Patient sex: F
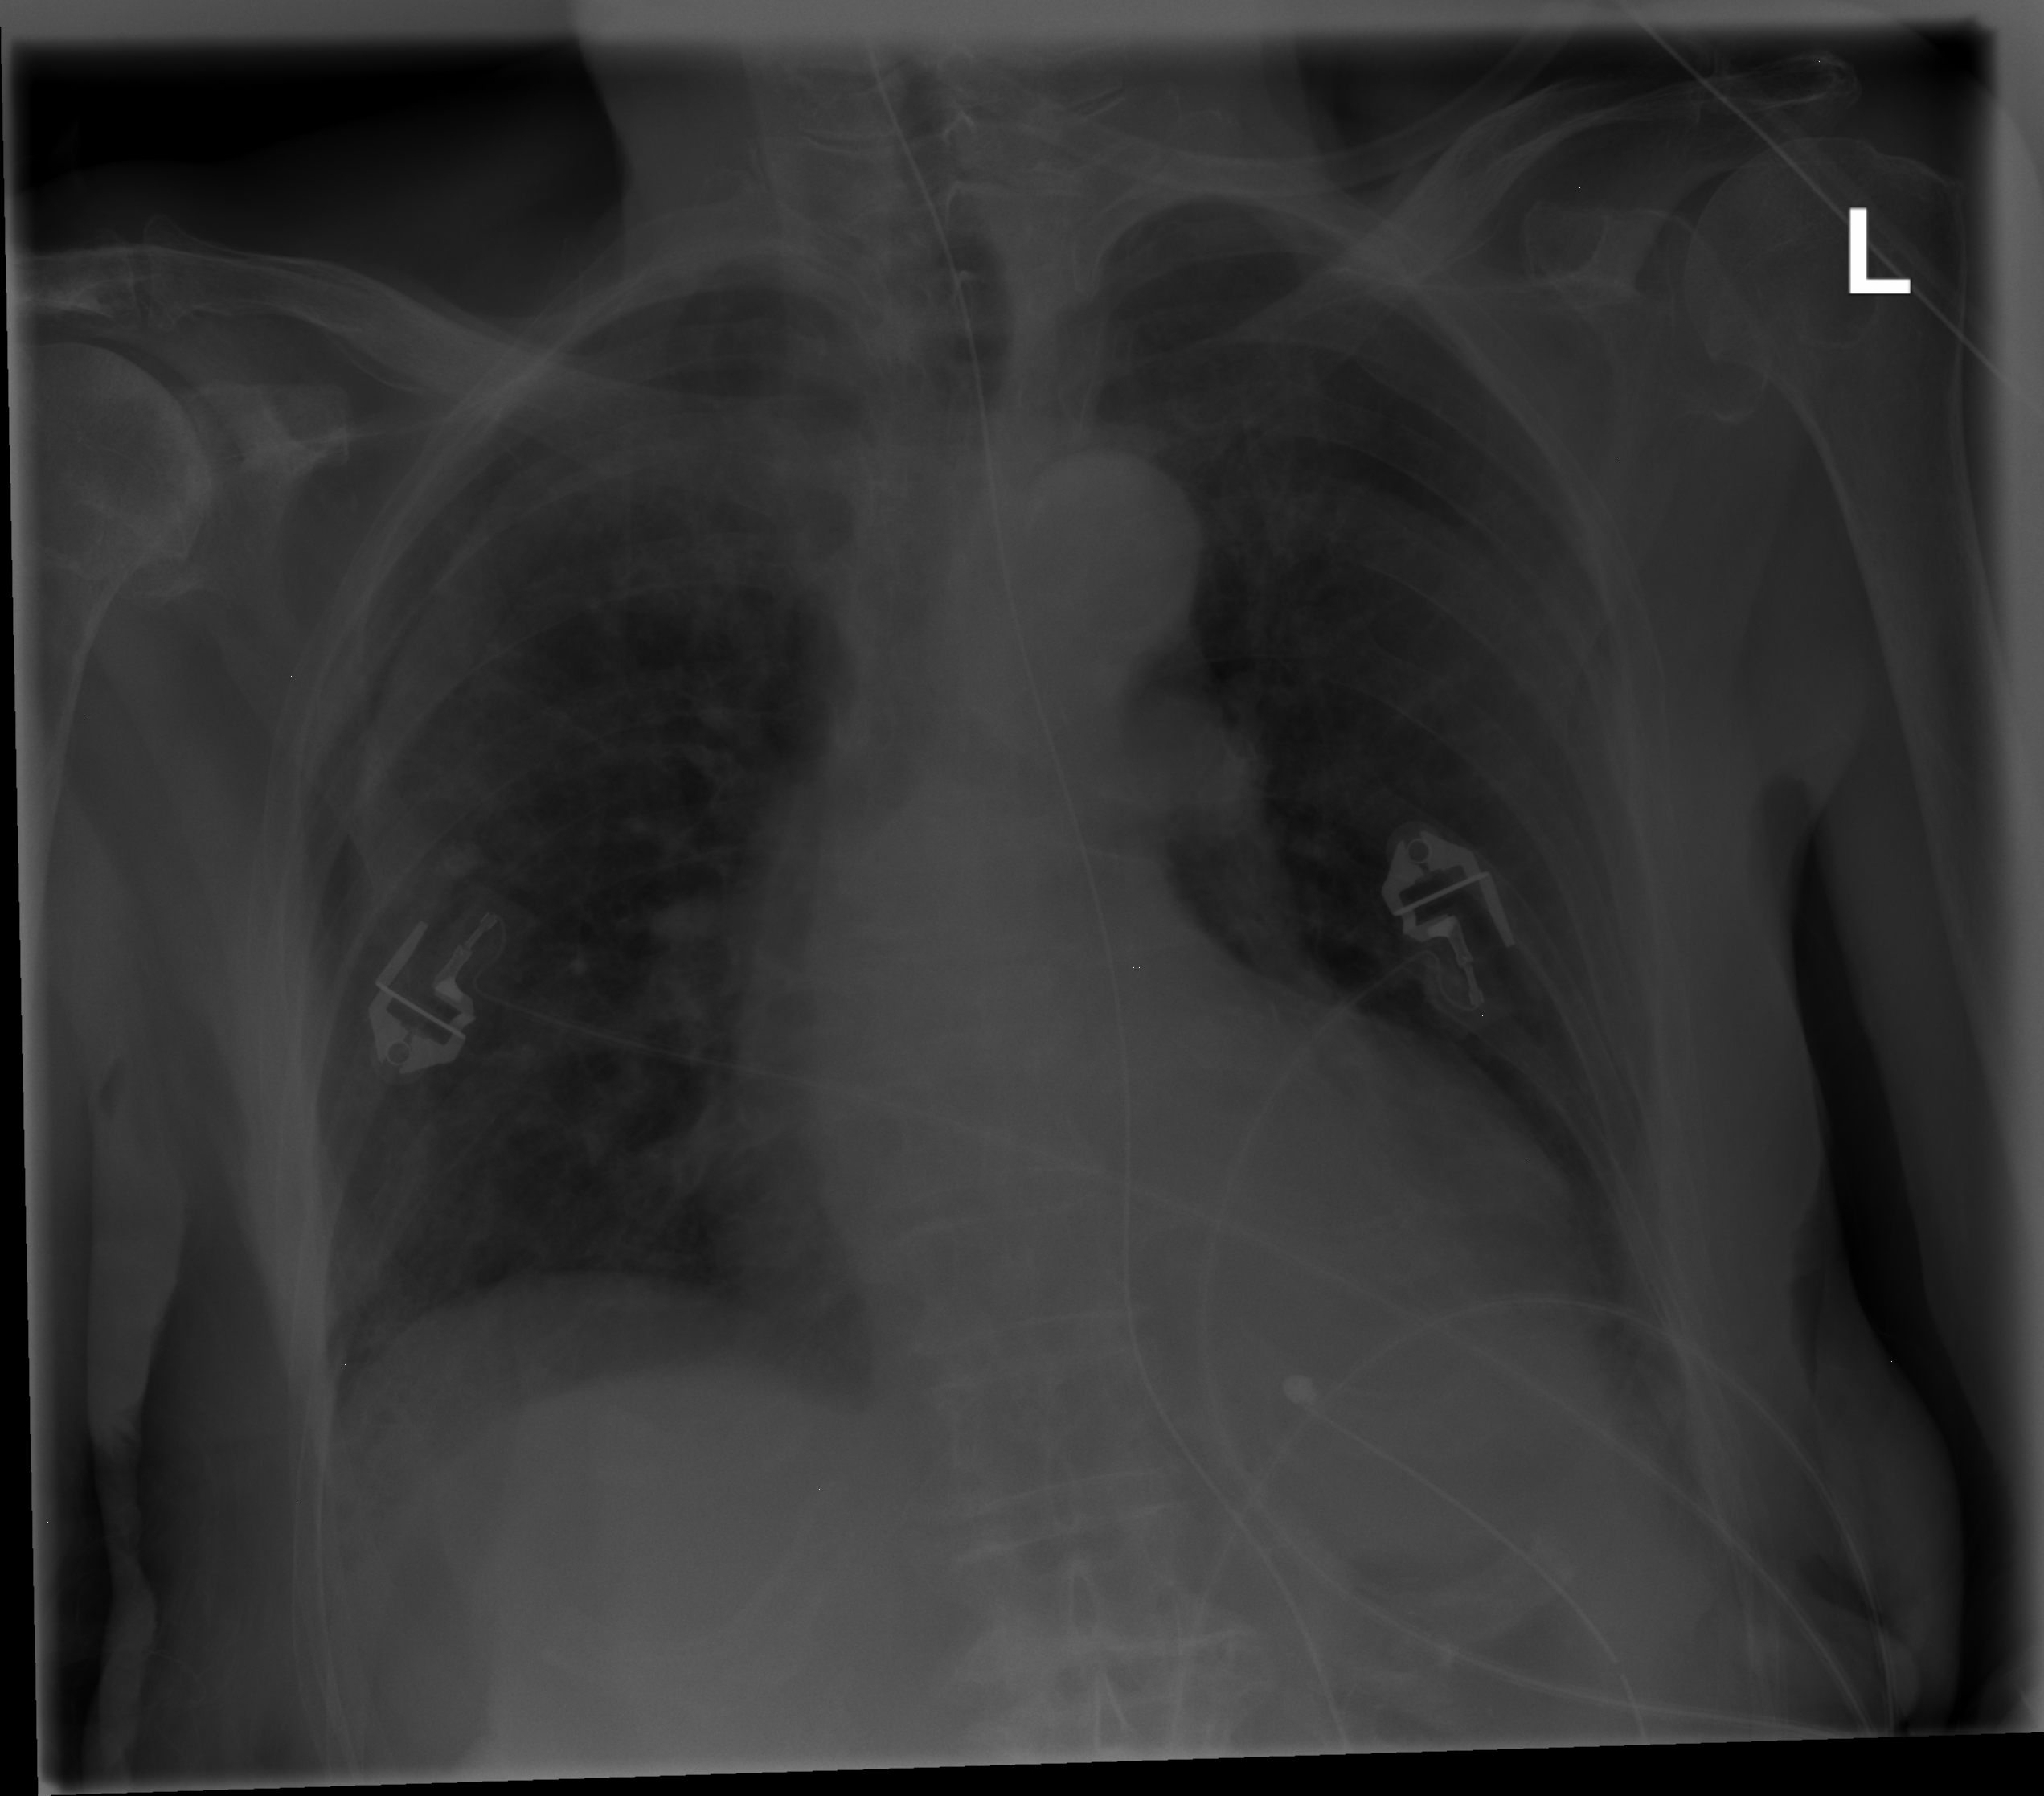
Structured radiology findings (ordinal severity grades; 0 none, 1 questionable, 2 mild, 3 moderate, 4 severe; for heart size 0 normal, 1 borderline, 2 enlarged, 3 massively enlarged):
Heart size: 1
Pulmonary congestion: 0
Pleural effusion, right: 1
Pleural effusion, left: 0
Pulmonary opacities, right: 0
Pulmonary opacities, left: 0
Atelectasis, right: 1
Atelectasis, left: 1